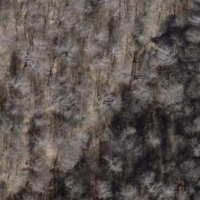
EUNIS habitat code: 44
Species observed at this site:
Amata phegea
Clinopodium grandiflorum